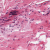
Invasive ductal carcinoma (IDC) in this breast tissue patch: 0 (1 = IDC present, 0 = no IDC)